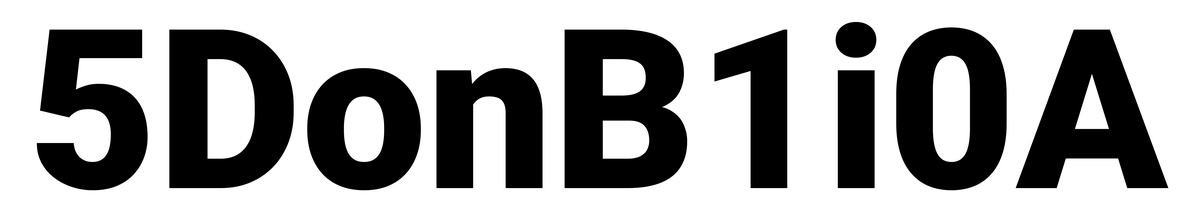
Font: Roboto_Black